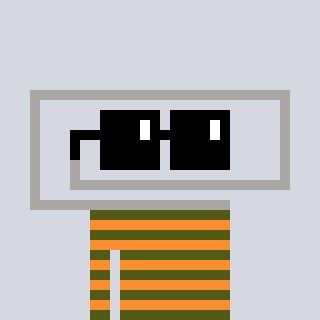
a pixel art character with square black sunglasses, a paperclip-shaped head and a orange-colored body on a cool background